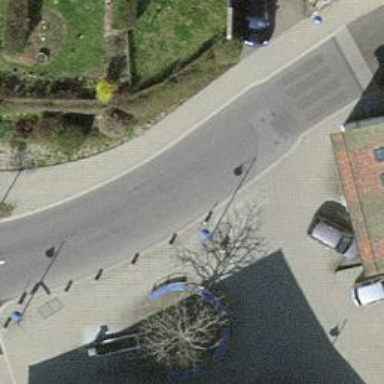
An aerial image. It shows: Bollard barrier.